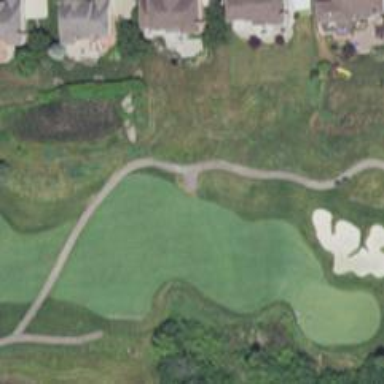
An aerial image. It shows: Golf hole.